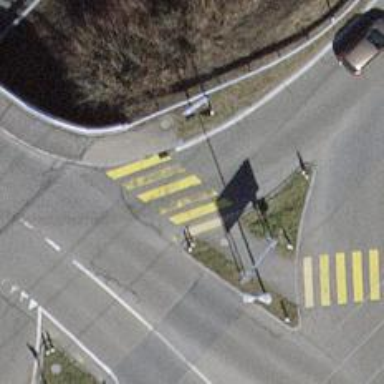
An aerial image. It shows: Marked zebra crossing with pedestrian island.